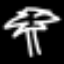
Label: palm tree